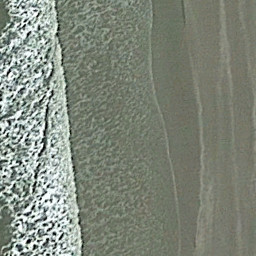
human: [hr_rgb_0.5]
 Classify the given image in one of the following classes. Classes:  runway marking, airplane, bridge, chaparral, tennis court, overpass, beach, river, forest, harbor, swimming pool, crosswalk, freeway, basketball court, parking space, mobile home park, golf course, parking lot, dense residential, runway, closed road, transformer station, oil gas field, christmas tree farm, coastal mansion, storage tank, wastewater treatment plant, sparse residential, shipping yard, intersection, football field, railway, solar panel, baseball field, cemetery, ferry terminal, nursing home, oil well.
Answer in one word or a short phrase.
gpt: beach